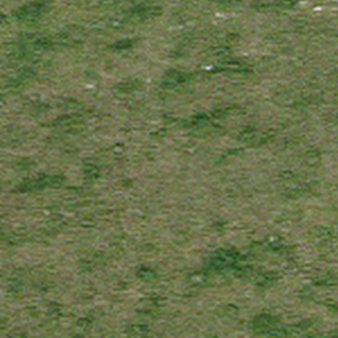
Label: other